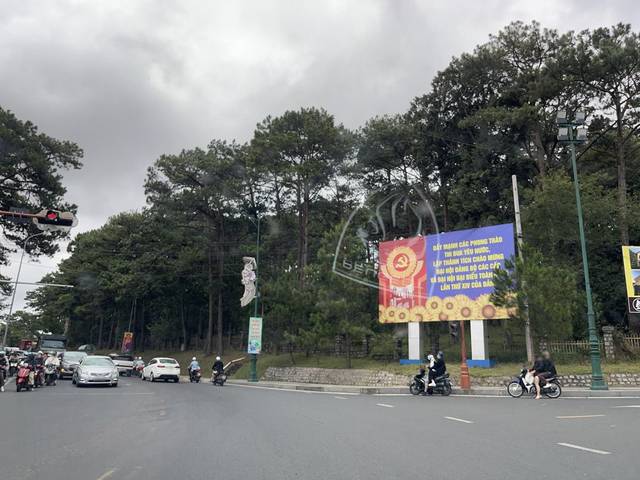
Region: Vietnam
Coordinates: 11.936, 108.446